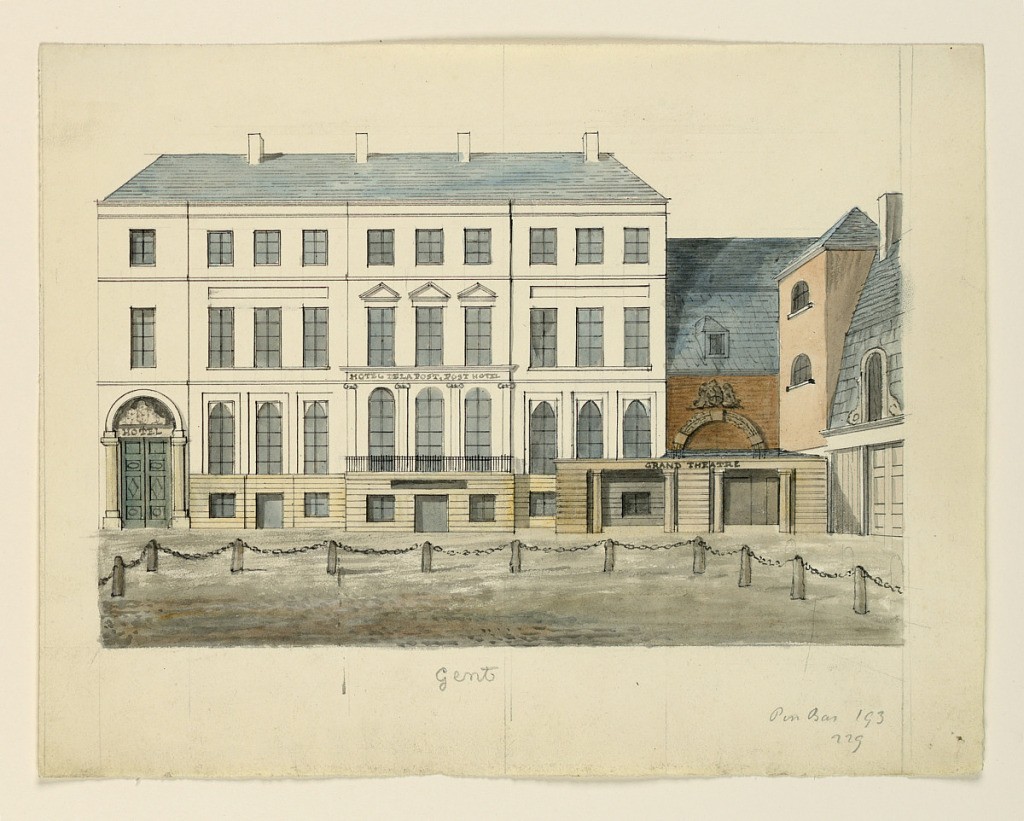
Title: Elevation of a Town Square Showing Facade of the Theater
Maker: Cesare Recanatini, Italian, 1823–1893
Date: ca. 1860
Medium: Pen and ink, with sepia, blue, and gray washes on white paper
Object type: Drawing
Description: Horizontal rectangle. Large three-storied building, designated "Hotel de la Poste" beside which is a small porticoed entrance to the "Grand Theatre."